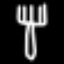
Label: fork